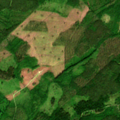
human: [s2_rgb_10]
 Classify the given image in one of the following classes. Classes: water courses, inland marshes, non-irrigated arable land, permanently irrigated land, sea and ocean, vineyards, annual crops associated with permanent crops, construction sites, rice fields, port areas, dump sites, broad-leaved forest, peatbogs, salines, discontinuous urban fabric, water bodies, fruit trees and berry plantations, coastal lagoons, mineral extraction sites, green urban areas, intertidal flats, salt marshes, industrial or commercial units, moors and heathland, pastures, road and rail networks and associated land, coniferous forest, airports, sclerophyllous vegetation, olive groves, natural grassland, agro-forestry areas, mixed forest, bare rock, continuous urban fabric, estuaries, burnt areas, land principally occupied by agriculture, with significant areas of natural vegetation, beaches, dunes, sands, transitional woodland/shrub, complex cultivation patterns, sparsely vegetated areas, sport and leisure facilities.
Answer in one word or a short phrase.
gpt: coniferous forest, mixed forest, transitional woodland/shrub